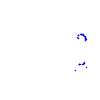
Particle: proton